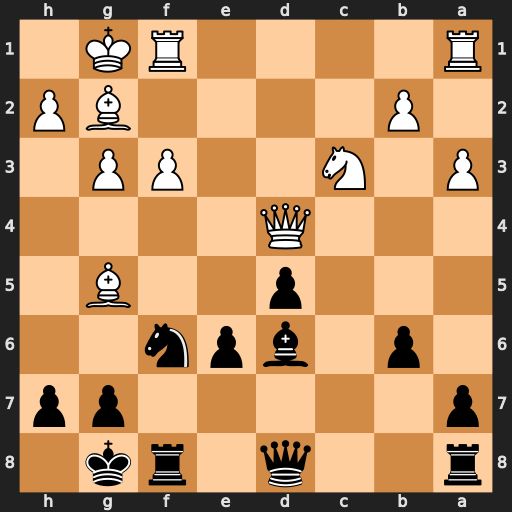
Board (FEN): r2q1rk1/p5pp/1p1bpn2/3p2B1/3Q4/P1N2PP1/1P4BP/R4RK1
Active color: b
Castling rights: -
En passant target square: -
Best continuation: Bc5 Be3 Bxd4